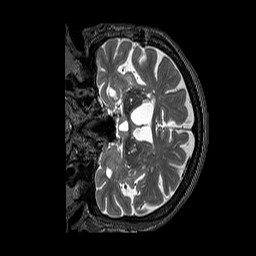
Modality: T2w
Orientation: coronal
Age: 75
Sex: female
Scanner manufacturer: siemens
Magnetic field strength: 3 T
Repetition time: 3.2 s
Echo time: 0.567 s